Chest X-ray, PA view. Patient: 45 years old, sex F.
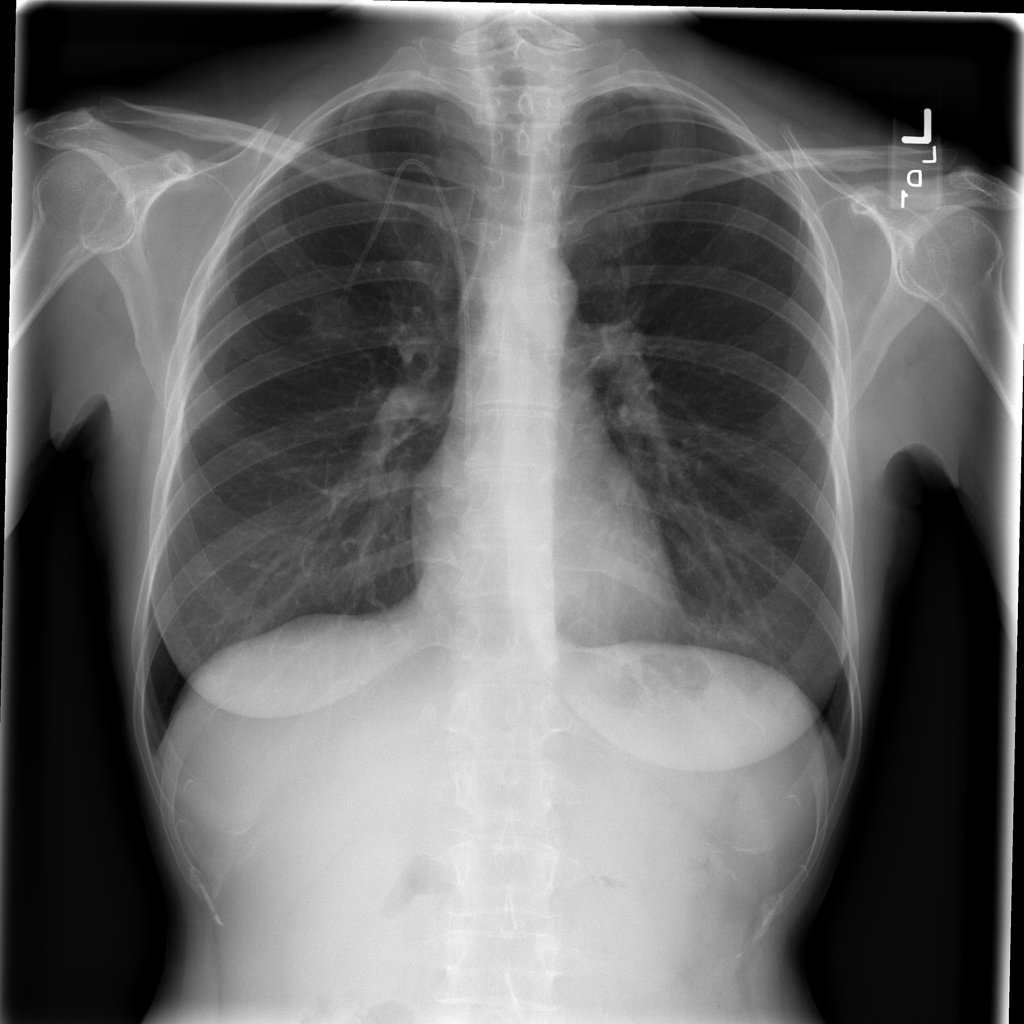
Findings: No Finding